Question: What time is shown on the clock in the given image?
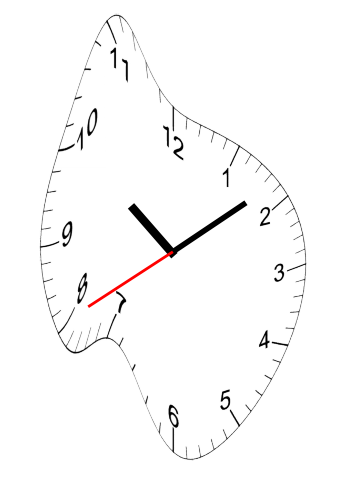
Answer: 10:08:40